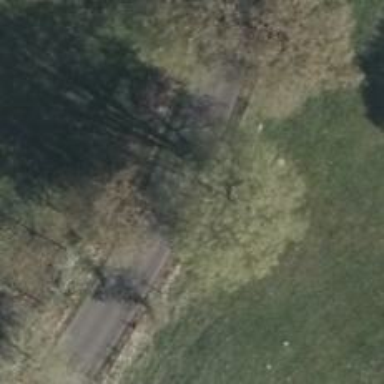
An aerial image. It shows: Unclassified road with asphalt surface.